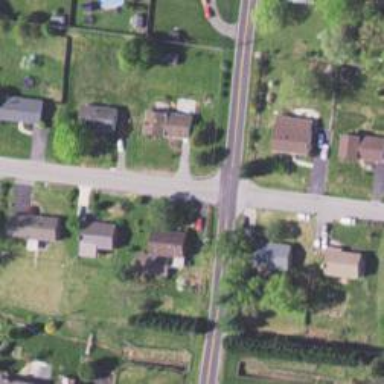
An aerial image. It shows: Neighborhood.